Field crop: maize
Growth stage: 2
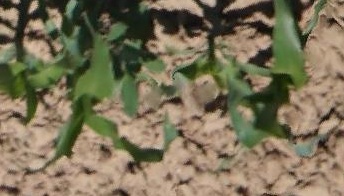
Species: maize